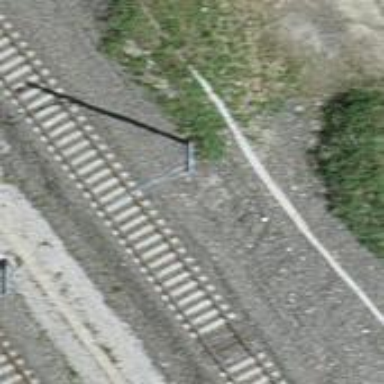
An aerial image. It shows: Catenary mast for power lines.